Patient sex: M
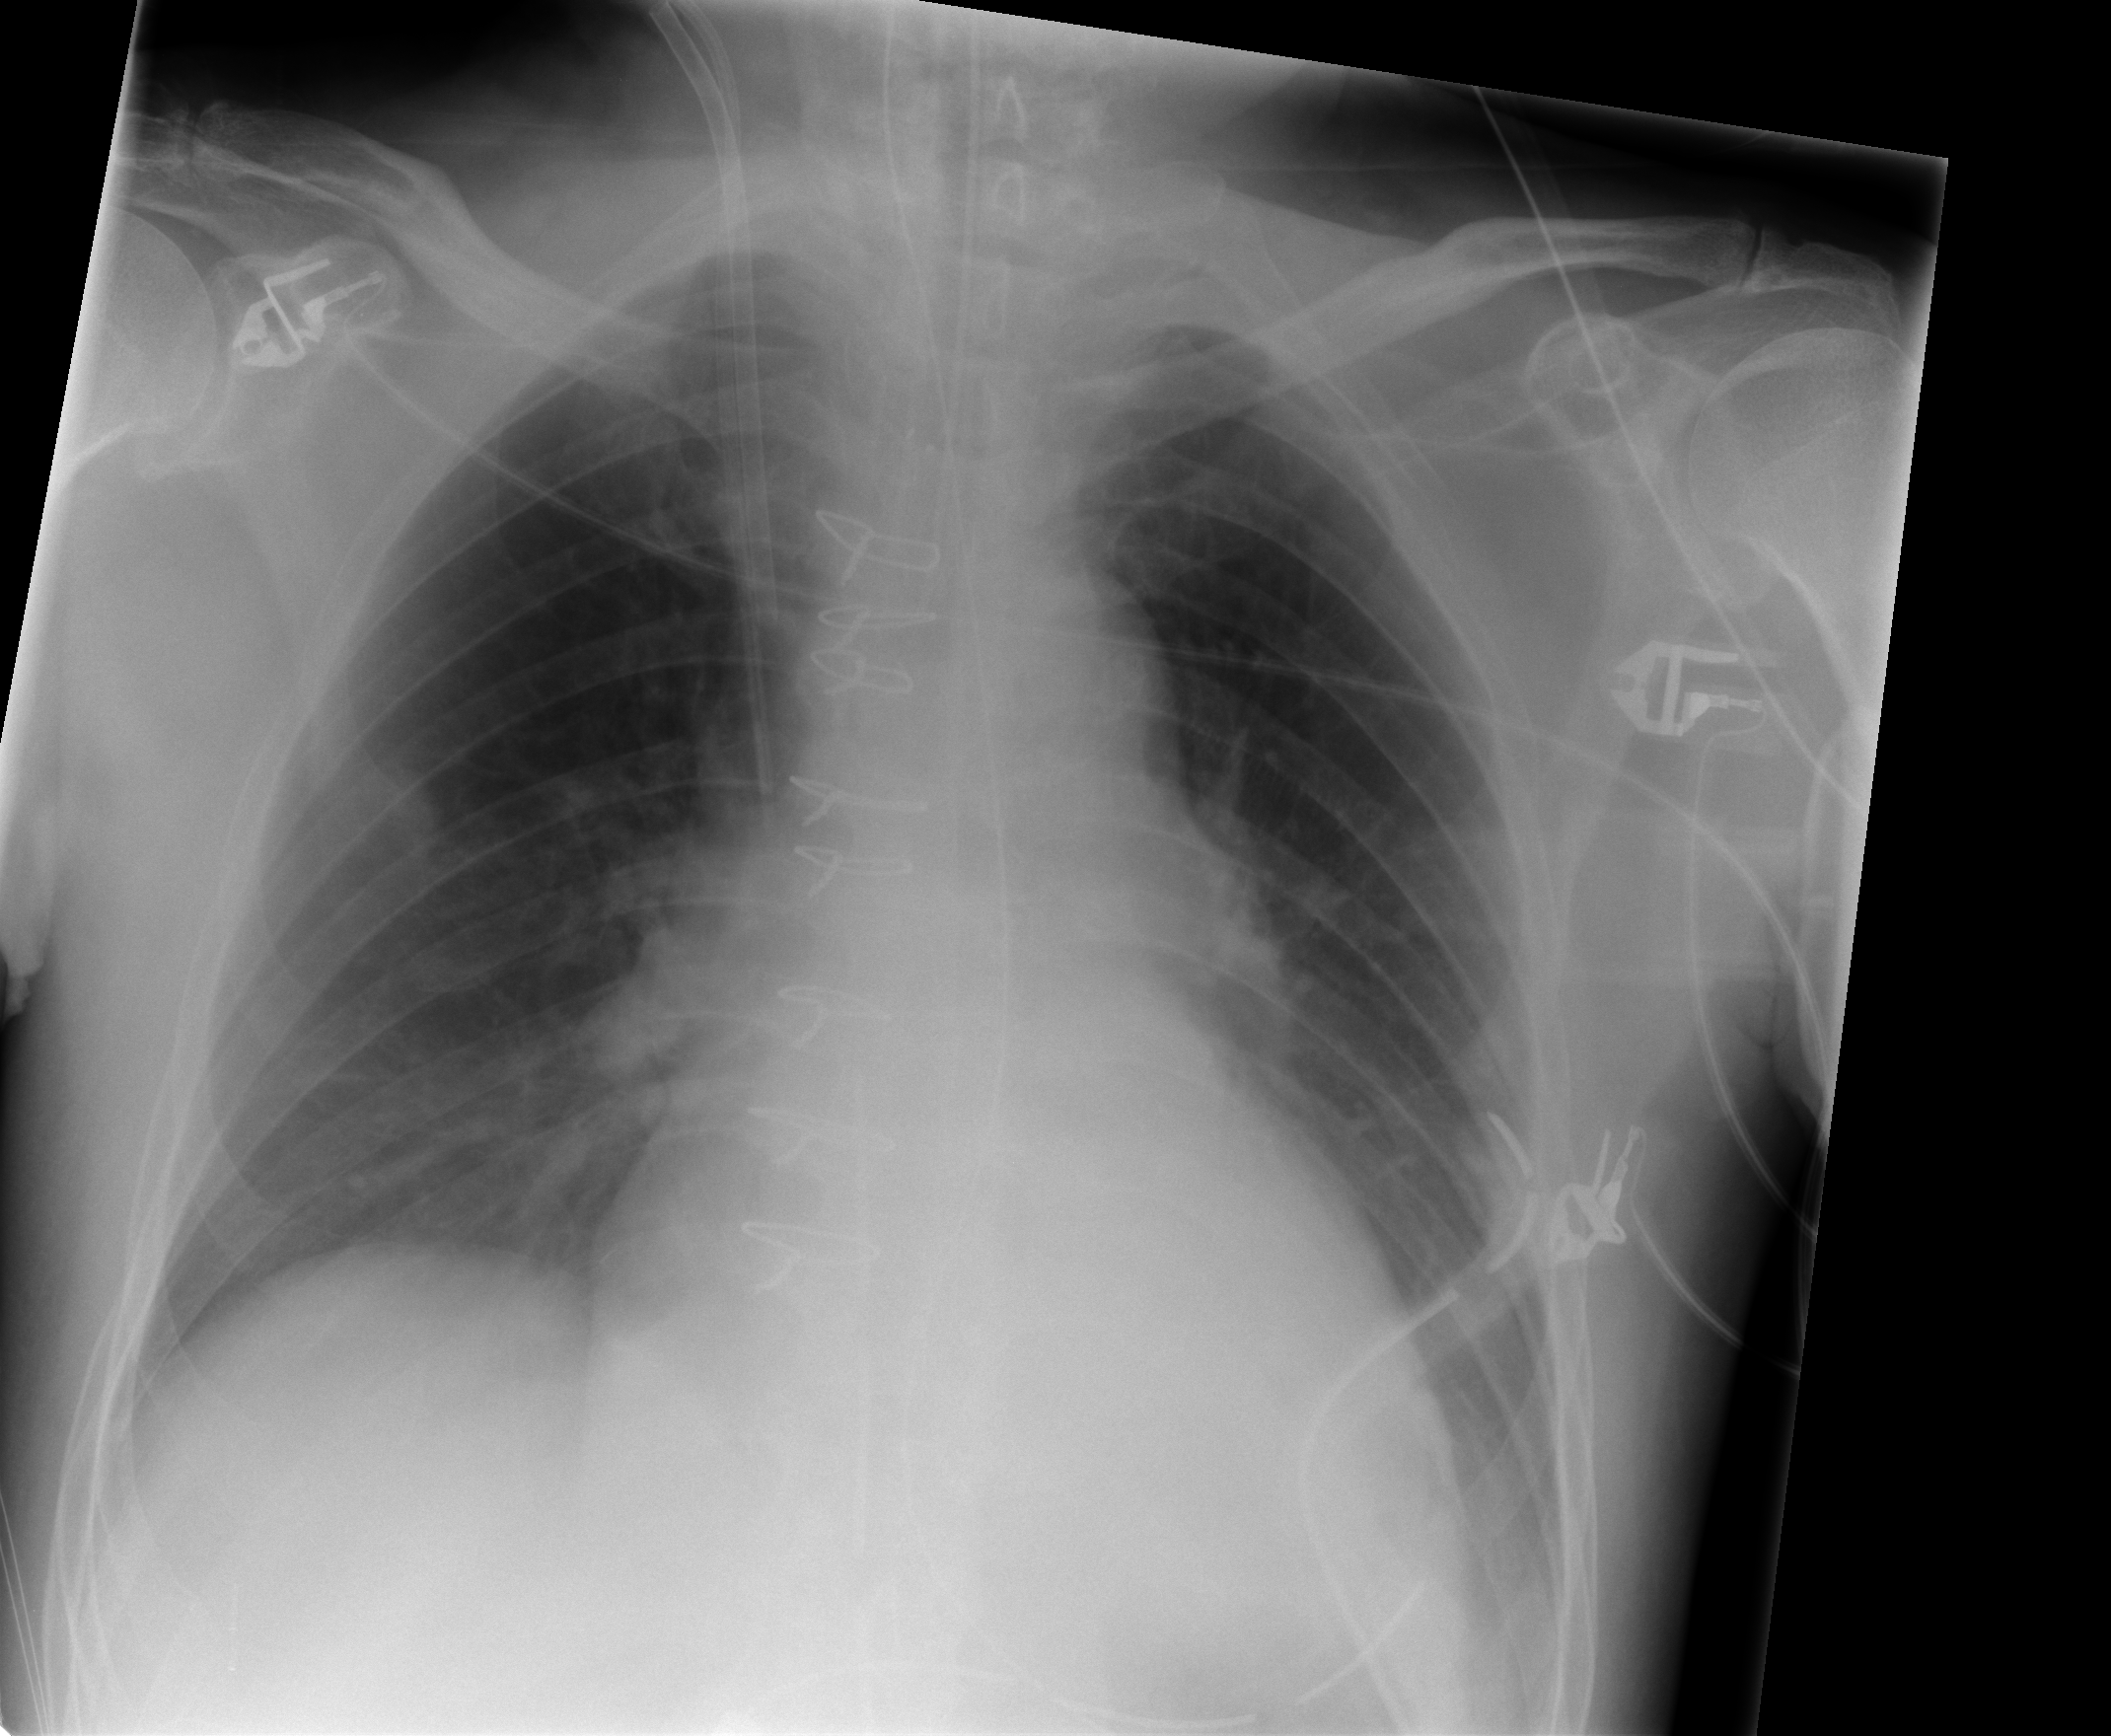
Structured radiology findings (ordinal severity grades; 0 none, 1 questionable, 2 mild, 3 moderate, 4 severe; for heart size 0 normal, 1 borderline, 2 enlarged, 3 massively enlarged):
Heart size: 2
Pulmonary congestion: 1
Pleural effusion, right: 0
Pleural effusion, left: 0
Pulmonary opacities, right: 0
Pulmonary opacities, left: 0
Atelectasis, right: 1
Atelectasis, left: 0